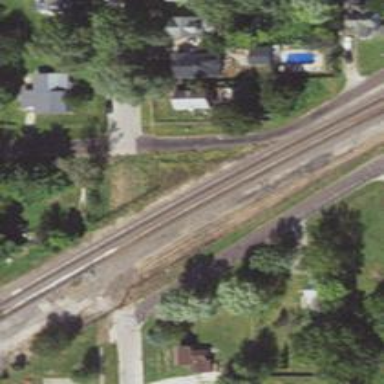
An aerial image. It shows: Junction on the railway.